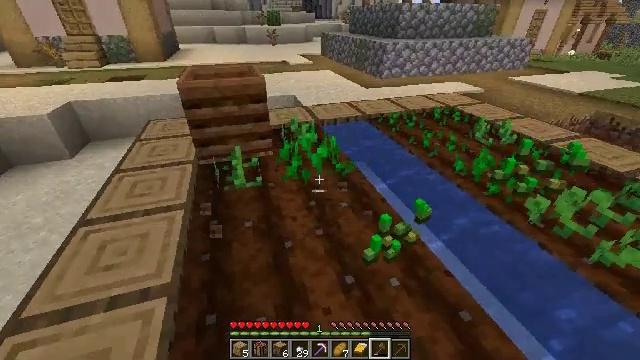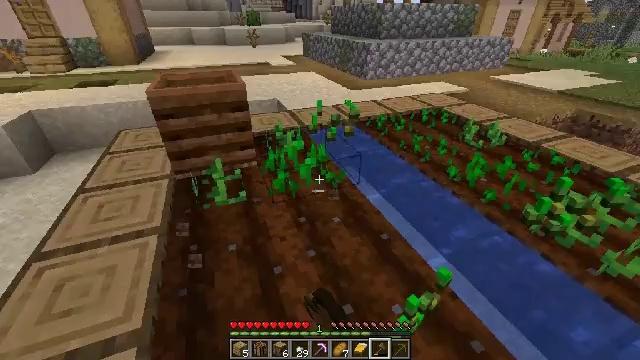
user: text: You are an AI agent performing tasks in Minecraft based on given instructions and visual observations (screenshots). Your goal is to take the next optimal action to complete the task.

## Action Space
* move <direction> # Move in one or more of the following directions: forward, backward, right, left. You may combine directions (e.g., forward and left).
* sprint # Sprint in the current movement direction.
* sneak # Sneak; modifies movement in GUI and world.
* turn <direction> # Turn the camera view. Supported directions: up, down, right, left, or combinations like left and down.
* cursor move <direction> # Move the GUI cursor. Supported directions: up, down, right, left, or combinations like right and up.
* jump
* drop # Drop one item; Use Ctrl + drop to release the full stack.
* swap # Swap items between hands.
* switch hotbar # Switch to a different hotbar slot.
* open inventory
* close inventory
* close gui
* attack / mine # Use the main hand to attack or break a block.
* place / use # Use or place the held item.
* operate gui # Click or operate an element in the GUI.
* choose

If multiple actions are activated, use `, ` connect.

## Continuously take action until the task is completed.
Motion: motion action
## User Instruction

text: Collect potatoes from the garden.
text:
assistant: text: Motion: move forward, turn right, attack / mine
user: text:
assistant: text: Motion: turn right, attack / mine